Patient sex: M
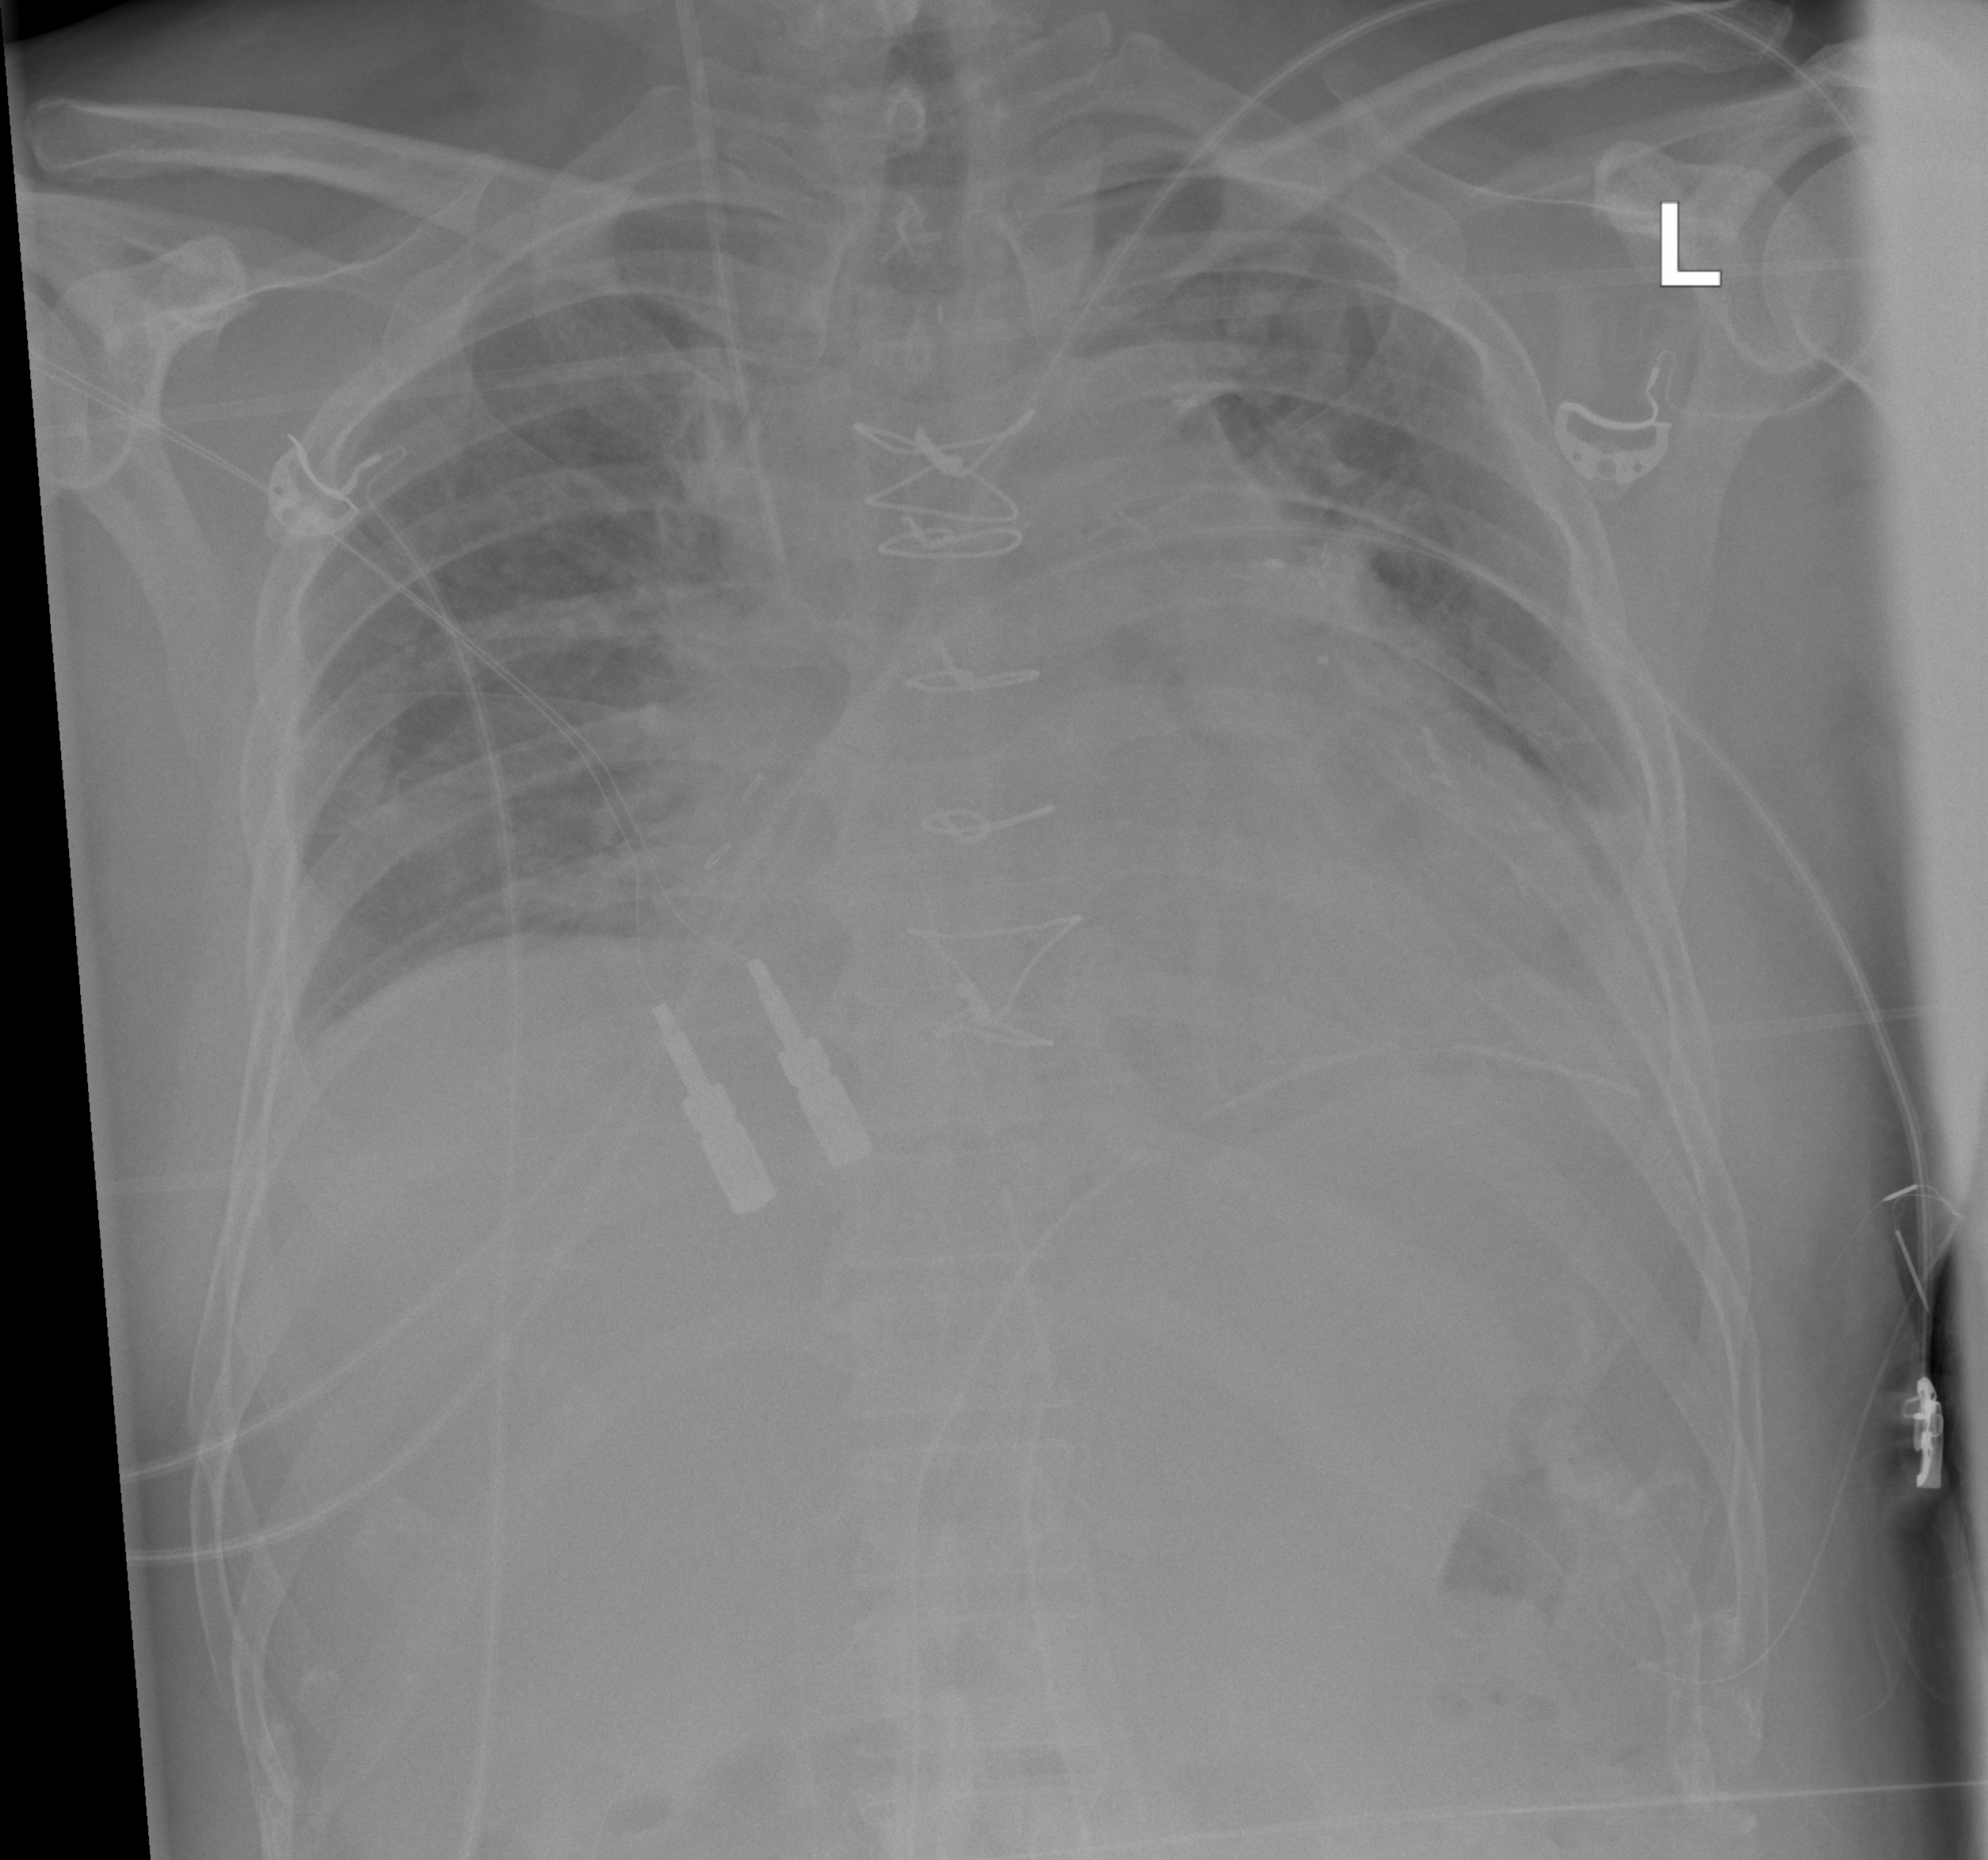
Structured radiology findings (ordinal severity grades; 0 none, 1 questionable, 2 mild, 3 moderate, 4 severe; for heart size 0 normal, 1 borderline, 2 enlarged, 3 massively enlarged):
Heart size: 2
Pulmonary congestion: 2
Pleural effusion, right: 0
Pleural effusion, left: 2
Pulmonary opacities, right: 2
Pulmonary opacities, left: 2
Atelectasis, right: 2
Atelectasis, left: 2